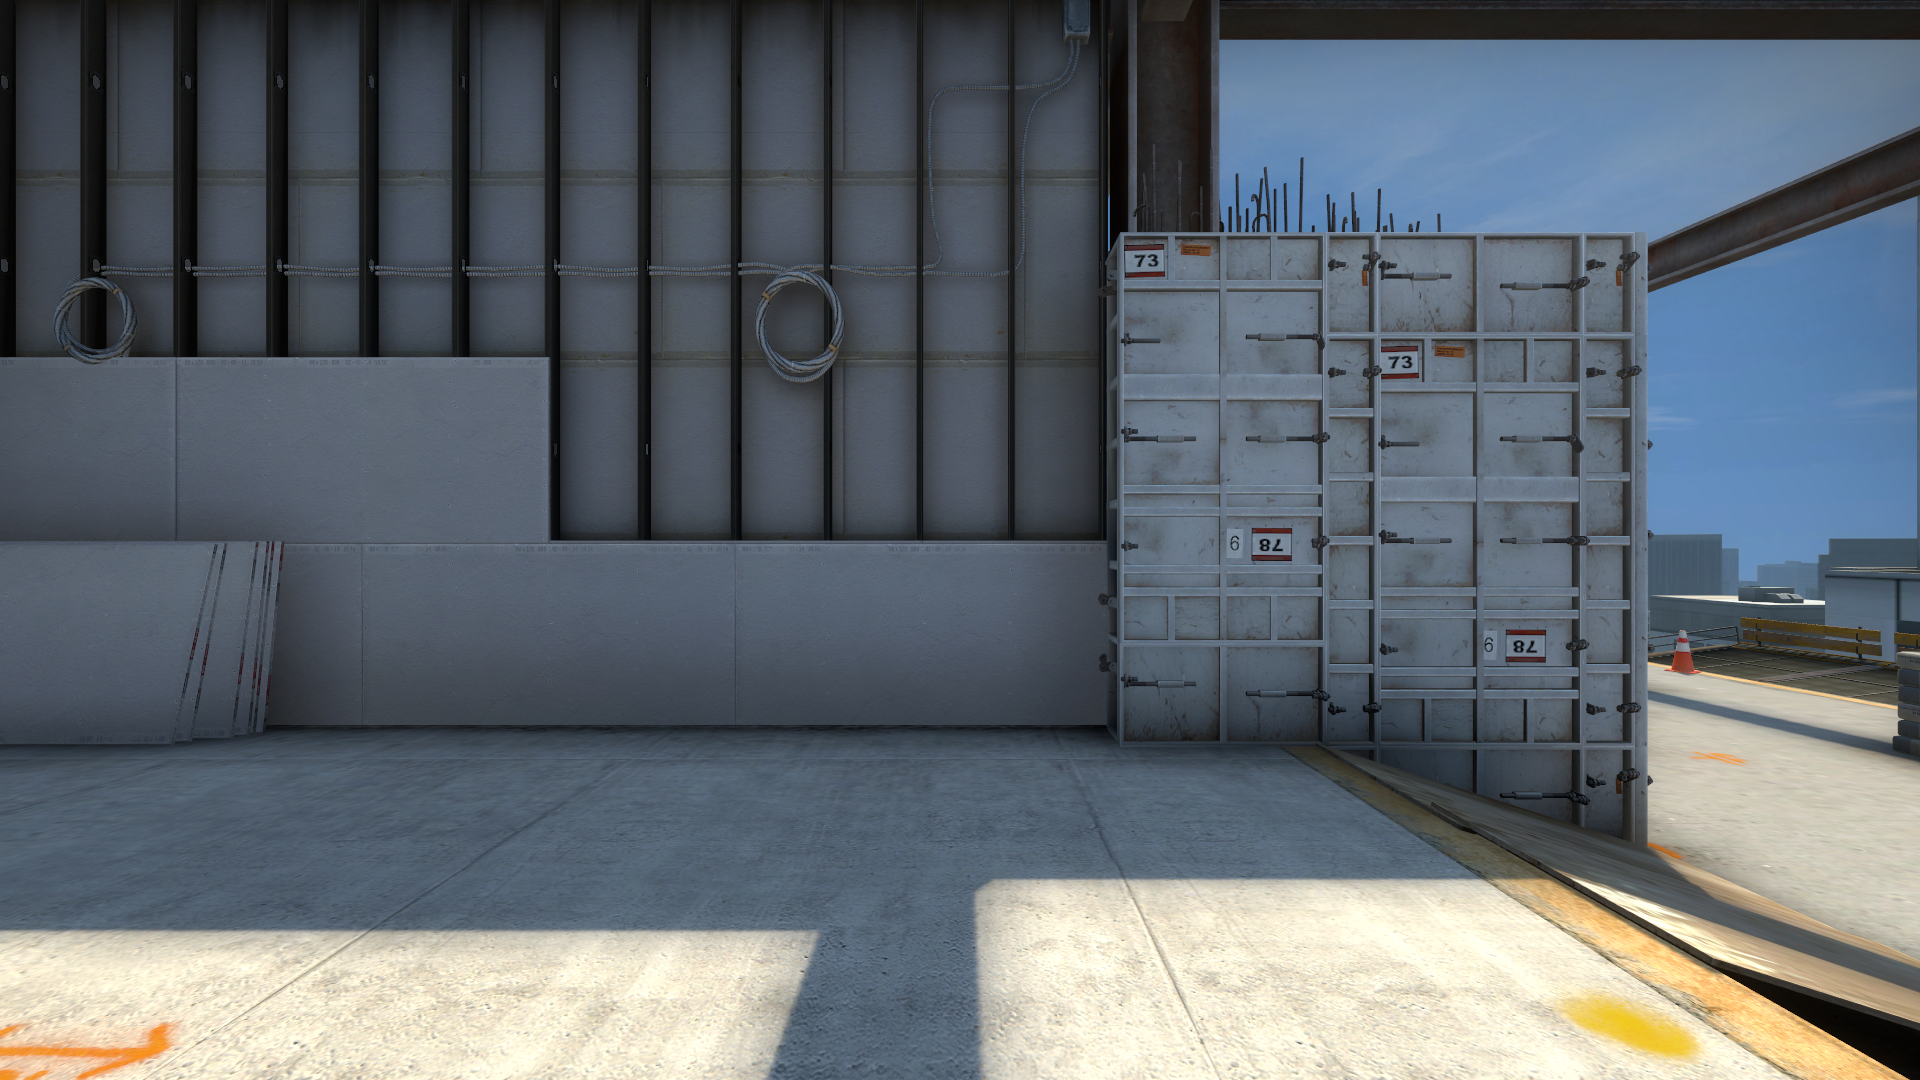
Map: de_vertigo